Question: I create Details class and that class create 'Map' object. and set 'getters setters'.
setdatavalues class I set values to the setters
Then I try to get that values in getdatavalues class. by calling 'getters' methord.
problem is I cannot get values in that getters. display empty array.
In getdatavalues calss I create 'mymap' object and assign 'getMyMap()' method and display the values
'''
public class Details{
private Map<String, String> myMap = new LinkedHashMap<String, String>();
public Details() {
super();
}
public Map<String, String> getMyMap() {
return myMap;
}
public void setMyMap(Map<String, String> myMap) {
this.myMap = myMap;
}
}
'''
---
'''
public static void setdatavalues(){
LinkedHashMap<String, String> myMap=new LinkedHashMap<String, String>();
ArrayList<String> fields,values=new ArrayList<String>();
Details details= new Details();
|
|
fields=readNumbers();
values=readStrings();
for(int j=0;j<fields.size();j++)
{
myMap.put(fields.get(j),values.get(j));
}
details.setMyMap(myMap);
}
}
'''
---
'''
public static void getdatavalues(){
Details details= new Details();
//System.out.println(details.getMyMap().values());
Map<String,String> mymap = details.getMyMap();
System.out.println(mymap.values());
}
'''
output

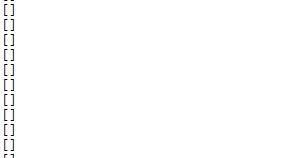
Answer: 'details' that is set values is 'setdatavalues' is thrown away and new empty 'details' is used in 'getdatavalues'. You must pass the 'Details' object that is set data to where data in 'Details' object is printed to print the data set.